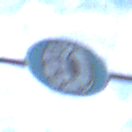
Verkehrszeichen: SchneekettenVorgeschrieben
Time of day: SunriseSunset
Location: Outdoor (Suburban)
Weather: PartlyCloudy
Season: NotSpecified
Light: Natural